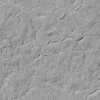
Label: not_dusty